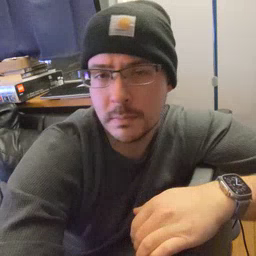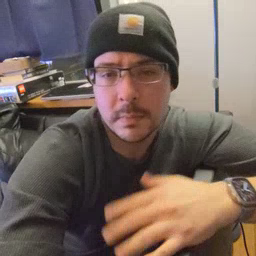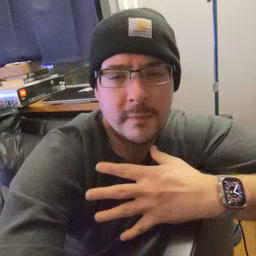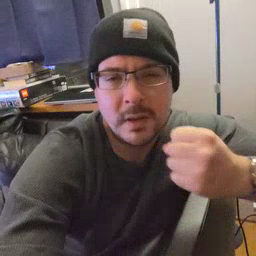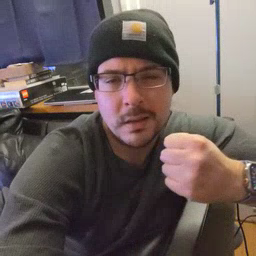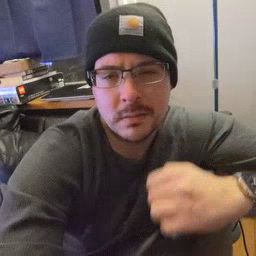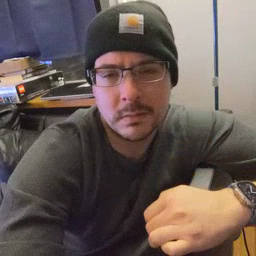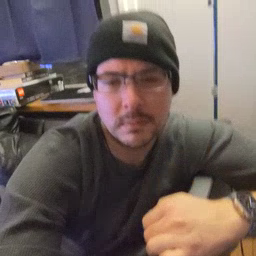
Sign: fast